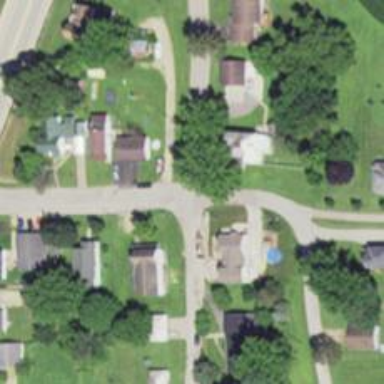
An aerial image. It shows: Residential road.